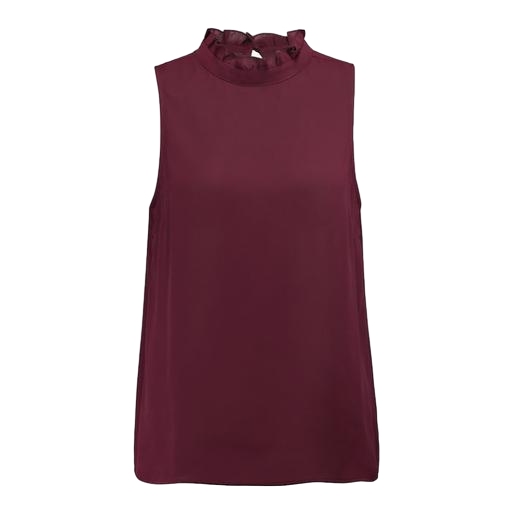
high-neck top, sleeveless high neck top, sleeveless mock neck blouse, white background